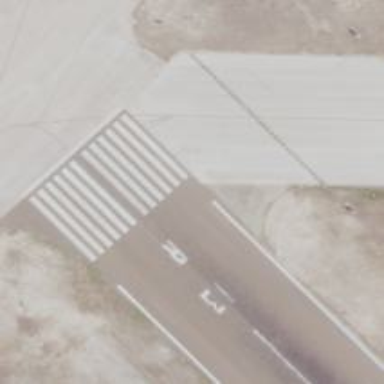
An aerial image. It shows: Image of taxiway at airport.